Question: Description:
I read userinput (e.g "ls -l /") with fgets() and invoke Parse() where it gets seperated ("ls" "-l" "") for later usage.
The Problem is: the tokens from the the first cycle have weird characters(screenshot below) in it, but from thereon the output is fine.
I tried to initialize both Buffers with zeroes with no change in behaviour. Please explain what is happening in my first output.
'''
#include <stdio.h>
#include <stdlib.h>
#include <string.h>
#include <unistd.h>
#include <sys/types.h>
#include <sys/times.h>
#include <sys/wait.h>
#include <signal.h>
#include <errno.h>
typedef char* string;
char inputBuffer[512];
string parse[256];
int j,parseCount;
void Parse(void);
void Parse(void)
{
char buffer[512];
string token;
token = " ";
strcpy(buffer, inputBuffer);
j=0;
parse[j] = strtok (buffer, token);
while (parse[j] != NULL)
{
j++;
parse[j] = strtok (NULL, token);
}
parseCount =j;
}
int main (void)
{
printf(">> ");
fgets(inputBuffer, 512, stdin); /* input buffer, max.Input(char), whereFrom?*/
Parse();
for (j=0;j<parseCount;j++){
printf("[%d] %s
",j, parse[j]);
}
return main();
}
'''

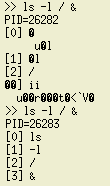
Answer: This line
'''
parse[j] = strtok (buffer, token);
'''
stores memory addresses in 'buffer', which is local to 'Parse()'. The memory representing 'buffer' is invalidated upon the return of 'Parse()', so also the addresses stored in 'parse' aren't valid anymore when trying to be dereferenced to print what they refer to.
To fix this have the calling function create a temporary working buffer and pass down to 'Parse() a reference to it:
'''
char * parse[256] = 0;
char buffer[512] = "";
size_t parseCount = 0;
void Parse(char * buffer)
{
const char * token = " ";
size_t j = 0;
parse[j] = strtok(buffer, token);
while (parse[j] != NULL)
{
j++;
parse[j] = strtok(NULL, token);
}
parseCount = j;
}
int main(void)
{
fgets(buffer, 512, stdin);
{
char buffer_tmp[512];
strcpy(buffer_tmp, buffer);
Parse(buffer_tmp);
for (size_t j = 0; j < parseCount; j++)
{
printf("[%zu] %s
", j, parse[j]);
}
}
return 0;
}
'''
As I don't like the globals, I'd prefer the following:
'''
#include <stdio.h>
#include <string.h>
size_t parse(char * buffer, char ** parse)
{
const char * token = " ";
size_t j = 0;
parse[j] = strtok(buffer, token);
while (parse[j] != NULL)
{
j++;
parse[j] = strtok(NULL, token);
}
return j;
}
#define IN_MAX (512 + 1 + 1)
int main(void)
{
char buffer[IN_MAX] = "";
if (NULL != fgets(buffer, IN_MAX, stdin))
{
char buffer_tmp[IN_MAX];
strcpy(buffer_tmp, buffer);
{
size_t parse_count = 0;
char * parse[IN_MAX/2 + 1] = 0;
size_t parse_count = parse(buffer_tmp, parse);
for (size_t j = 0; j < parse_count; j++)
{
printf("[%zu] %s
", j, parse[j]);
}
}
}
else if (ferror())
{
fprintf(stderr, "Error reading from inout stream.
");
}
return 0;
}
'''